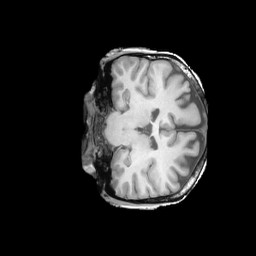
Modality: T1w
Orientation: coronal
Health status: ill
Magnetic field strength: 3 T